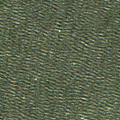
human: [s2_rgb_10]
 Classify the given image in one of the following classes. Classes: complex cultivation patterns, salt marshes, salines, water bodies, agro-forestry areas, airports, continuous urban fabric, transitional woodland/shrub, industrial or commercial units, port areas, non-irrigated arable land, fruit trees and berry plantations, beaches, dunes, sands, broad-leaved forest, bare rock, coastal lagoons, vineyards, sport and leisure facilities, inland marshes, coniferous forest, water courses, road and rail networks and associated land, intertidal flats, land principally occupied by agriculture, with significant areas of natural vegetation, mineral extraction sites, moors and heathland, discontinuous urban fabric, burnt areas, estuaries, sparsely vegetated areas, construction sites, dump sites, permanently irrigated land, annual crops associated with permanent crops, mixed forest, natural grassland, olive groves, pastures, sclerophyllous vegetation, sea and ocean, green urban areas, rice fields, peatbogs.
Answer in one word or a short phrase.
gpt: sea and ocean